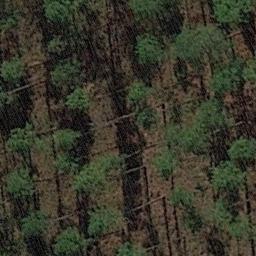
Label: forest